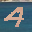
Label: 4